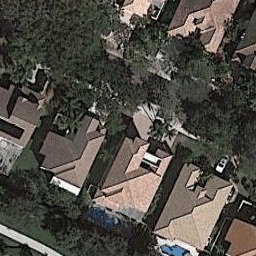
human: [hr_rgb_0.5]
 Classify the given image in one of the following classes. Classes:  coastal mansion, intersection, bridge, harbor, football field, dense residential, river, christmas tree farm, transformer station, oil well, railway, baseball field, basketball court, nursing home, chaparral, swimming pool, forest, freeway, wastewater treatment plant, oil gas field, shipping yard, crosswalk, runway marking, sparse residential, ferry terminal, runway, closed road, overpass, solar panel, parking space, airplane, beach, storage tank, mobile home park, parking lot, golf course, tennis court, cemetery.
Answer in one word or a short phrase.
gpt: coastal mansion